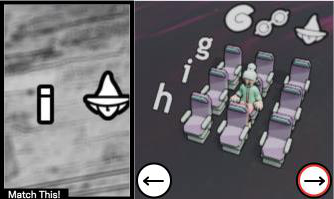
Task: seats
Answer: no